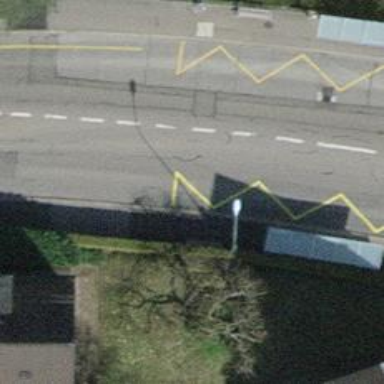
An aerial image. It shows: Bus stop equipped with public transport stop position.